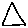
Label: triangle